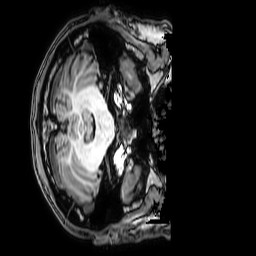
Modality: T1w
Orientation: axial
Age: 21
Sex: male
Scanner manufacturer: philips
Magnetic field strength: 3 T
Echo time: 0.0038 s